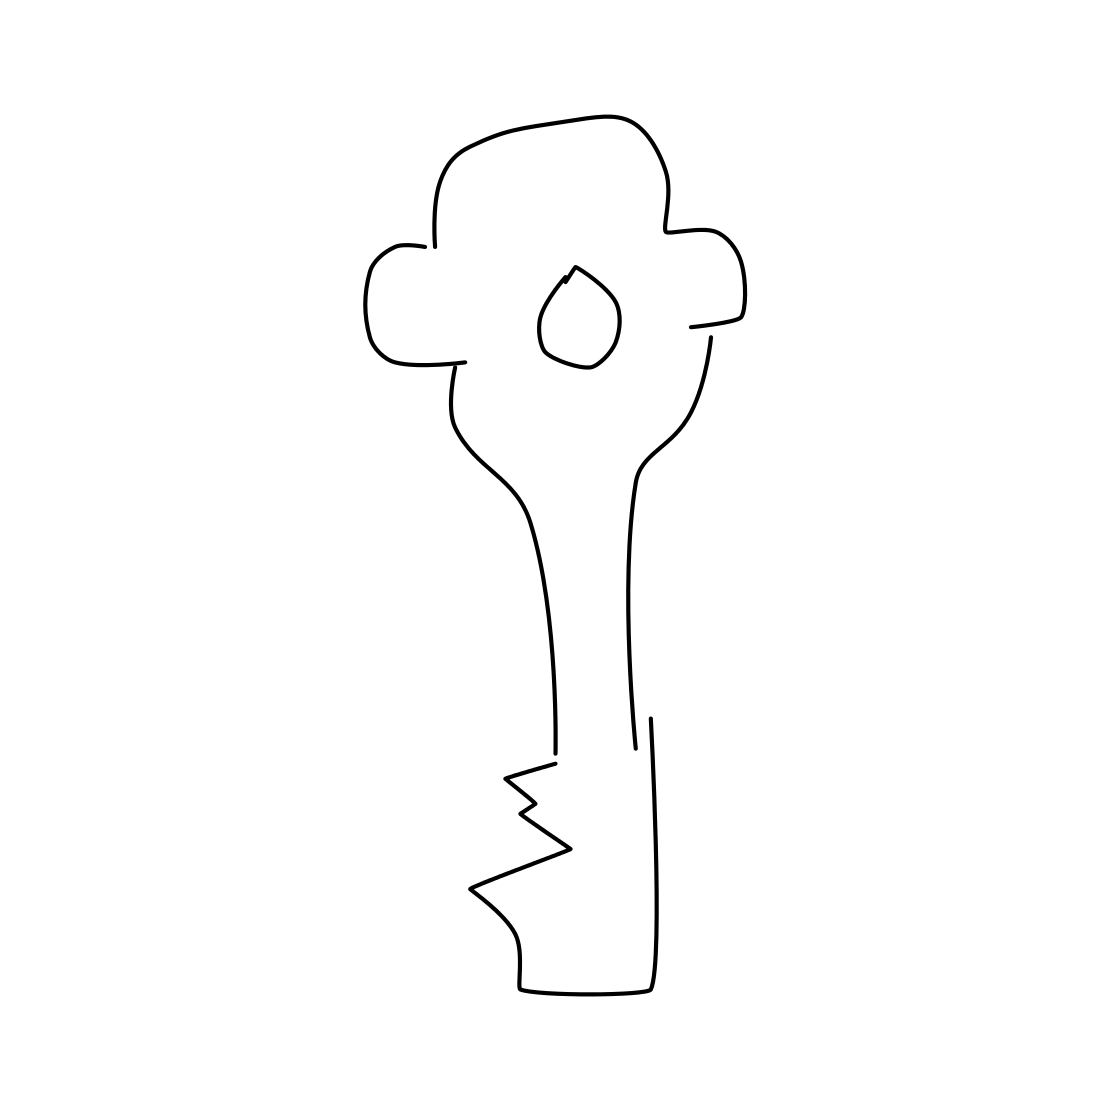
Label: key